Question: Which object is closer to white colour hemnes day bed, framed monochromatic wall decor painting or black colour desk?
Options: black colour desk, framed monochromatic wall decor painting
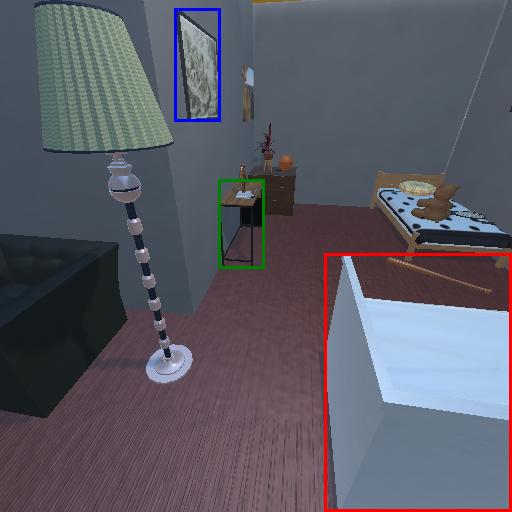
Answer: black colour desk